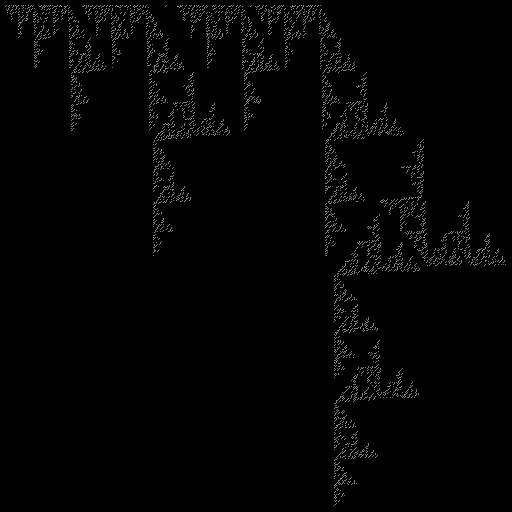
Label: binary